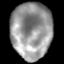
Tissue: lung
Cell type: Myeloid cells
Senescence score: 0.5607
Nuclear area (px): 2258
Mean DAPI intensity: 152.259